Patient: sex F, age 44
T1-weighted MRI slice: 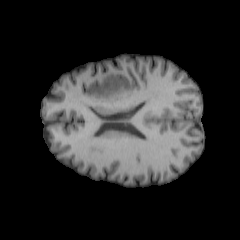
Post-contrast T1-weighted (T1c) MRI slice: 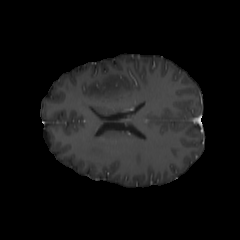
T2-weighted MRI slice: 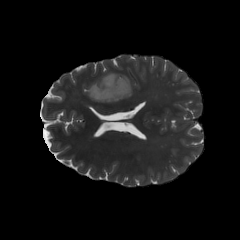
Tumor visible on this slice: yes
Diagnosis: Oligodendroglioma, IDH-mutant, 1p/19q-codeleted
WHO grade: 2